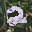
Label: 2